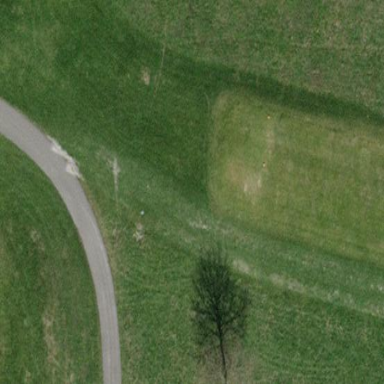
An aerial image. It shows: Grass area designated as golf tee.